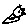
Label: bird